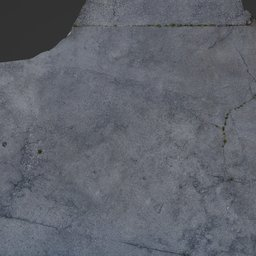
Label: architecture